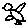
Label: bird